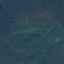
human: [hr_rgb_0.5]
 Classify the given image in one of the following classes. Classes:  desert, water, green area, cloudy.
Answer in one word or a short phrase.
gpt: green area